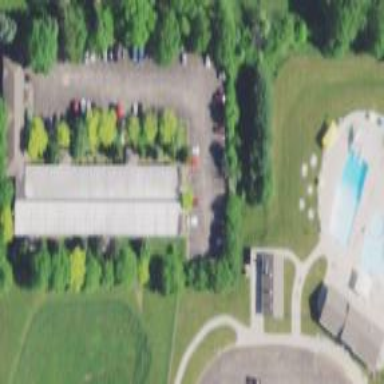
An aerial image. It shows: Parking area.